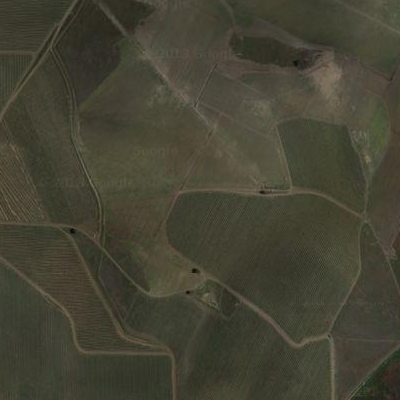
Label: bField